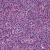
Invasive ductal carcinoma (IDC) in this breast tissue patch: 1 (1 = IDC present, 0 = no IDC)